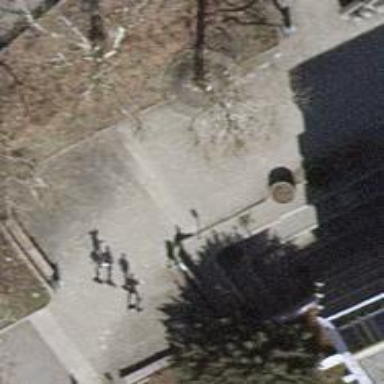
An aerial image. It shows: Concrete steps.